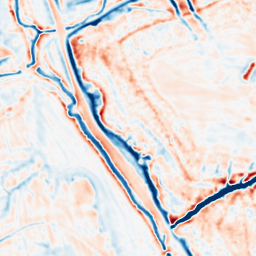
Category: multiscale
Decomposition family: dog_multiscale
Decomposition parameters: sigma_ratio: 1.4
n_scales: 4
base_sigma: 1
Upsampling method: regularized
Upsampling parameters: scale: 4
lambda_reg: 0.01
Upsampling scale: 4